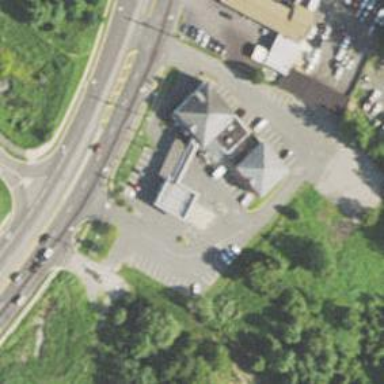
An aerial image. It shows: Convenience shop.